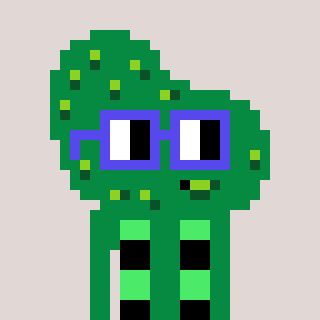
a pixel art character with square blue glasses, a pickle-shaped head and a green-colored body on a warm background